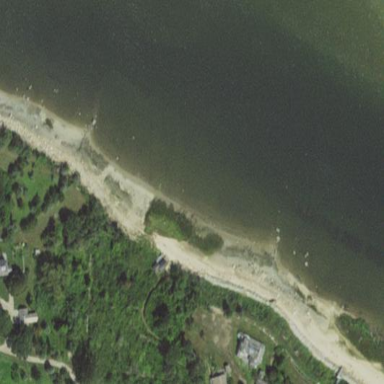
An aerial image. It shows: Sandy beach with natural surface.